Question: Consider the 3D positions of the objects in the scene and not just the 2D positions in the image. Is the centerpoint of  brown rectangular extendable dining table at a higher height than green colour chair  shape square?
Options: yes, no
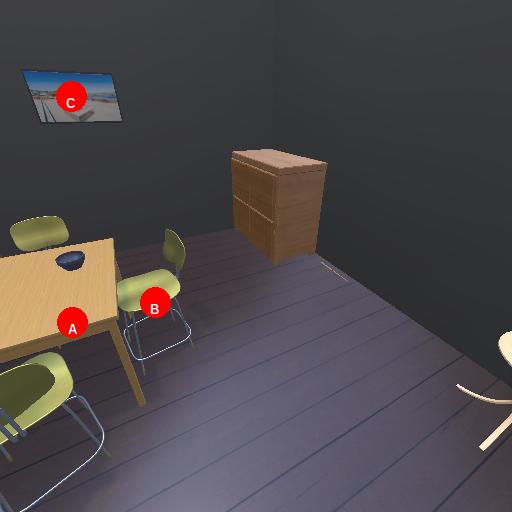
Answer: yes